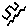
Label: zigzag